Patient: sex M, age 60
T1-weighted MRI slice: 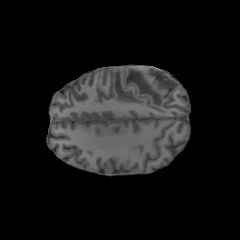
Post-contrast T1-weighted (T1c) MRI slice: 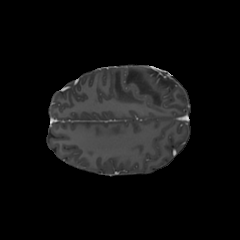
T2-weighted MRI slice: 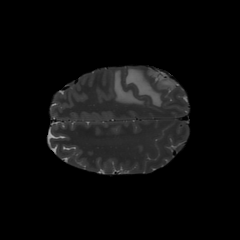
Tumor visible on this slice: yes
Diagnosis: Glioblastoma, IDH-wildtype
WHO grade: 4